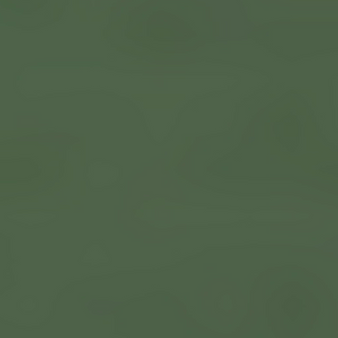
Label: other